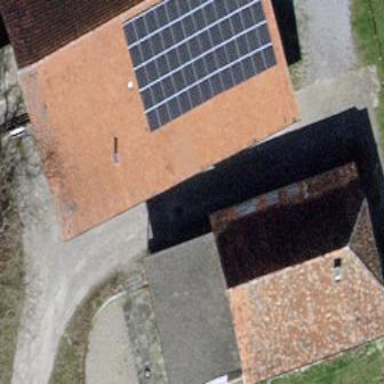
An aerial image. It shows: Farm building.